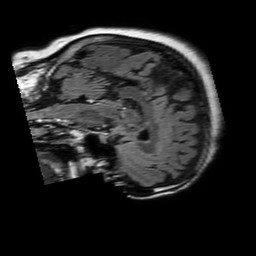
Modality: FLAIR
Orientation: sagittal
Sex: female
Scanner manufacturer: philips
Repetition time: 11 s
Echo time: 0.125 s